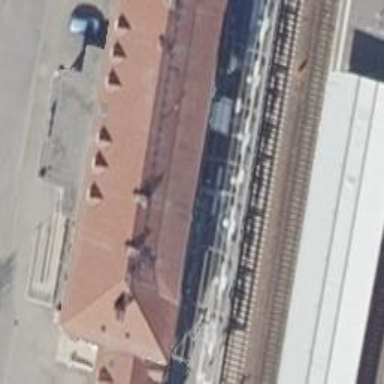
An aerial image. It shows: Close-up of railway platform edge.